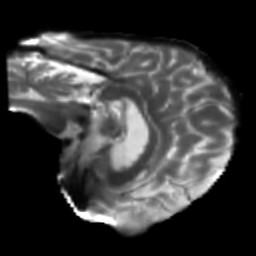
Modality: T2w
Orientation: sagittal
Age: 66
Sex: male
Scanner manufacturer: siemens
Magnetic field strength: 3 T
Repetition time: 5.25 s
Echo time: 0.08 s